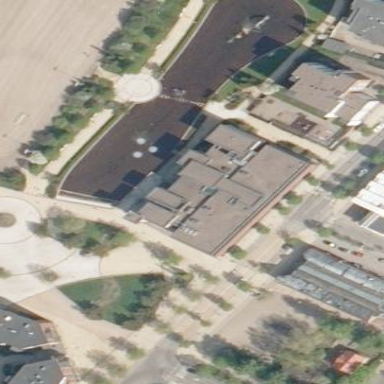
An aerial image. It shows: Building with brown roof. The brown color adds warm touch to the structure.